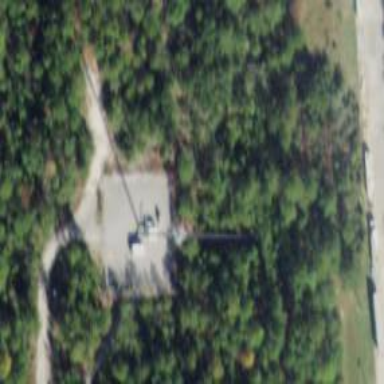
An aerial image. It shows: Communication mast tower.